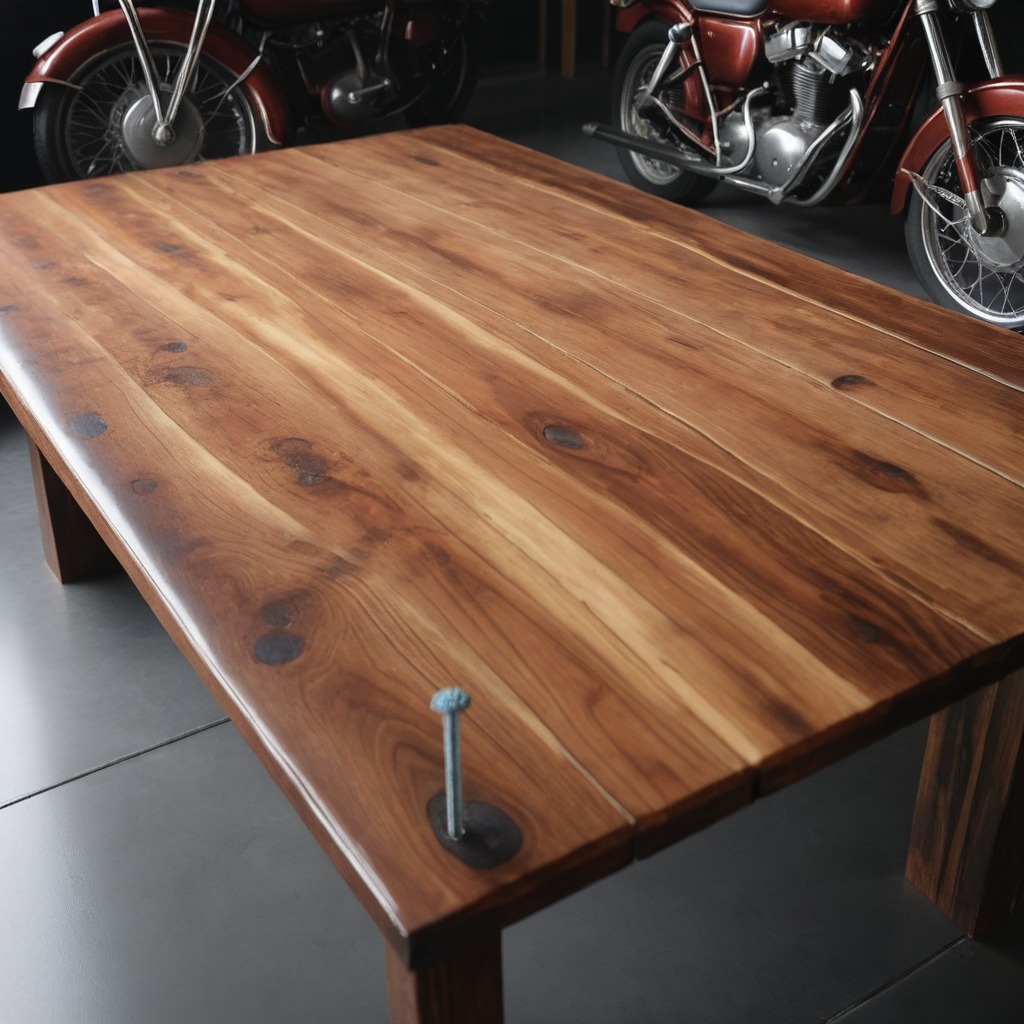
An iron nail is lying on the wooden table in a vintage motorcycle garage.